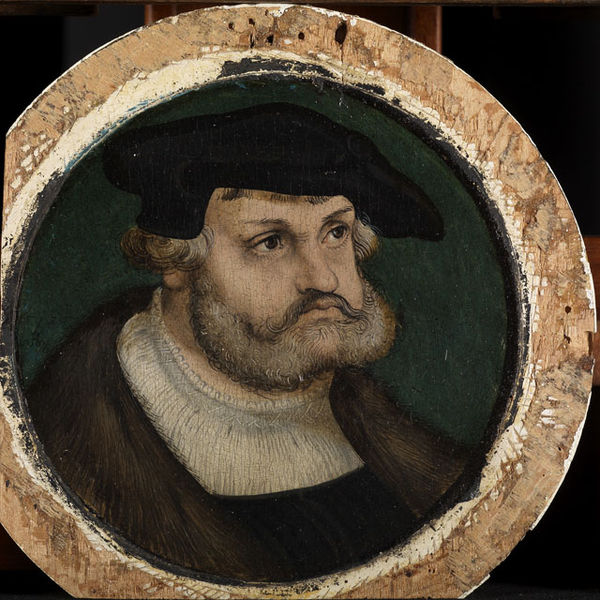
Titel: Friedrich der Weise Kurfürst von Sachsen
Künstler: Lucas d. Ä. Cranach
Standort: Karlsruhe
Institution: Staatliche Kunsthalle Karlsruhe
Schlagwörter: gemälde, mann, weiß, grün, braun, grau, haar, holz, hut, hüte, kopfbedeckungen, nase, profil, schwarz, blick, beige, malerei, alt, bart, hemd, jacke, kappe, mütze, mützen, schnurrbart, augen, falten, kleidung, kragen, pelz, rahmen, schüssel, spitze, teller, vollbart, bild, bildnis, halskrause, portrait, porträt, öl, auge, mantel, kaufmann, kinn, locken, rechts, kreis, pony, rund, rundbild, tondo, fell, kopfbedeckung, risse, hat, white, black, collar, face, gray, green, grey, hair, lace, nose, old, painting, schnurbart, picture, brown, schnauzbart, schnauzer, roh, alter, medaillon, scheibe, barrett, seite, fürst, baskenmütze, schielen, barett, pelzkragen, pelzmantel, wood, halbprofil, männlich, man, ear, eyes, male, holztafel, dürer, frame, coat, fur, mouth, schief, kräftig, miniatur, beard, curls, british, cape, neck, ears, english, sachsen, reformation, circle, eye, holbein, bärtiger, lips, martin luther, dutch, miniature, cranach, lucas cranach, plate, tan, round, recht, hiut, memoria, akademia, bangs, ruffles, mustache, moustache, lucas cranach d. ä., scholar, academia, fat, schilen, portait, curly, circular, mann+, brown eyes, glaze, mannprträt, haarfransen, lobe, brown eye, hair line, 16. jhd